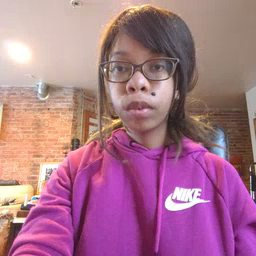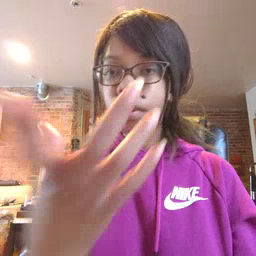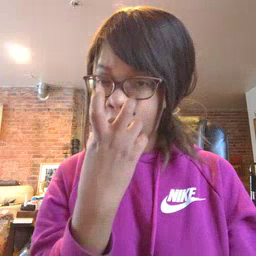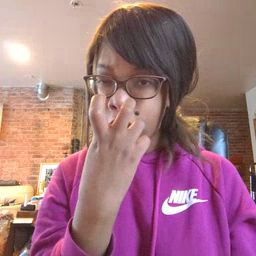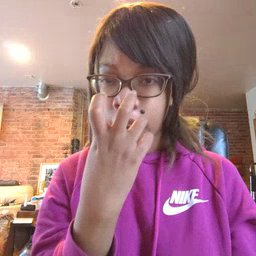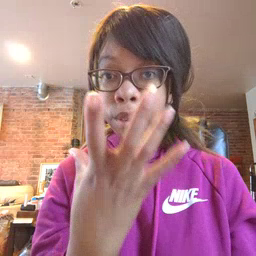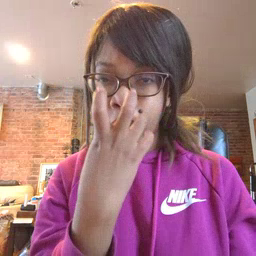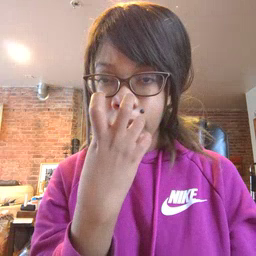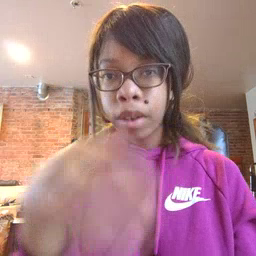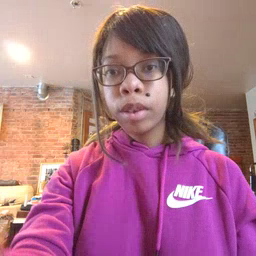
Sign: mad